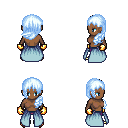
a pixel art fantasy rpg character, female body template, human, dark skin, overskirt, magenta pants, white cyan left-swept hairstyle, gold gloves, gold boots, four views (front, back, left, right), 2x2 character sprite sheet, small pixel art, hard edges, no anti-aliasing